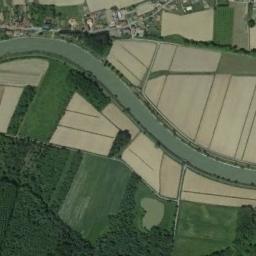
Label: river